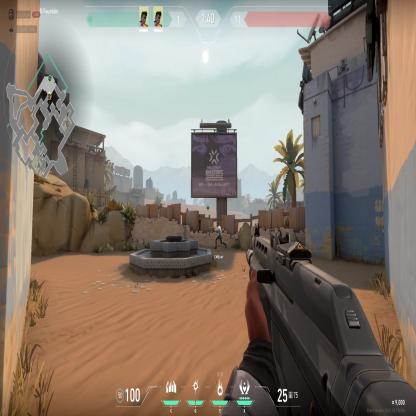
Label: teammate